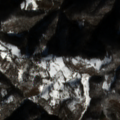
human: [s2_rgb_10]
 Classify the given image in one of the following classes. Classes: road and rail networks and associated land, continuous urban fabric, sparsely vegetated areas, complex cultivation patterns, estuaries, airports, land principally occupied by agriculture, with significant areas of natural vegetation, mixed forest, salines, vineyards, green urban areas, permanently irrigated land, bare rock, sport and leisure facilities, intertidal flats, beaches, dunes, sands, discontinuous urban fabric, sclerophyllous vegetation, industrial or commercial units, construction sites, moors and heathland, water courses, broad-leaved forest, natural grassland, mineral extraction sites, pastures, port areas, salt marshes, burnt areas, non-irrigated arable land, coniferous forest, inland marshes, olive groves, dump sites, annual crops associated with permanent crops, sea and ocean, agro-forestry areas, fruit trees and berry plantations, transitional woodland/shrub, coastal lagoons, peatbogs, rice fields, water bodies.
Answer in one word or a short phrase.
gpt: land principally occupied by agriculture, with significant areas of natural vegetation, broad-leaved forest, transitional woodland/shrub